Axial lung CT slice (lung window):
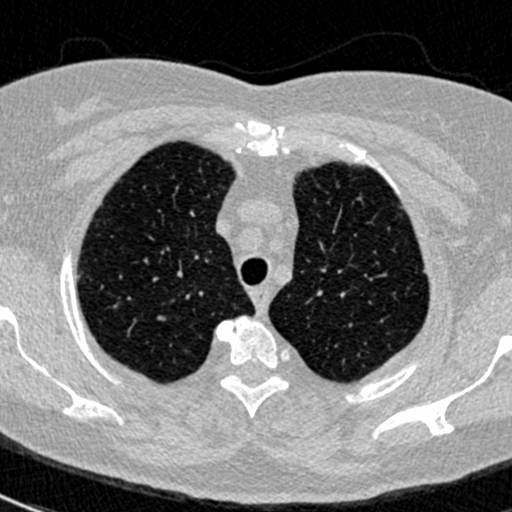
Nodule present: no